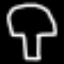
Label: mushroom